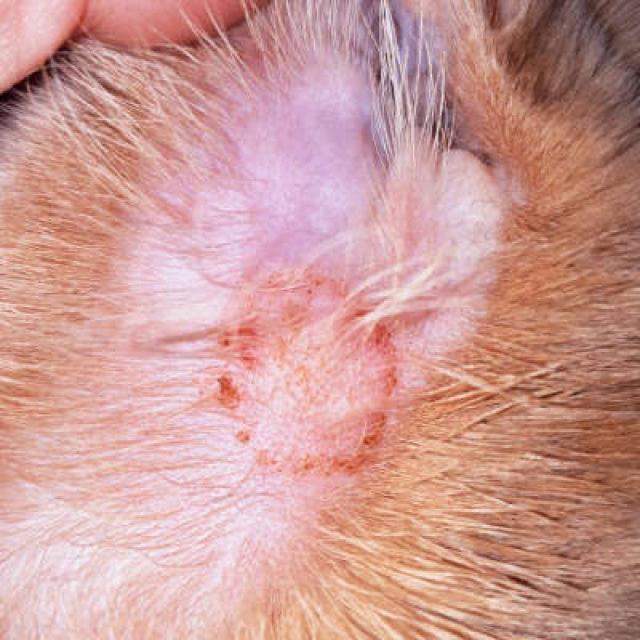
Canine ringworm (Dermatophytosis) — fungal infection caused by Microsporum or Trichophyton. Presents with circular alopecia, scaling, crusting, and broken hairs.